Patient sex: M
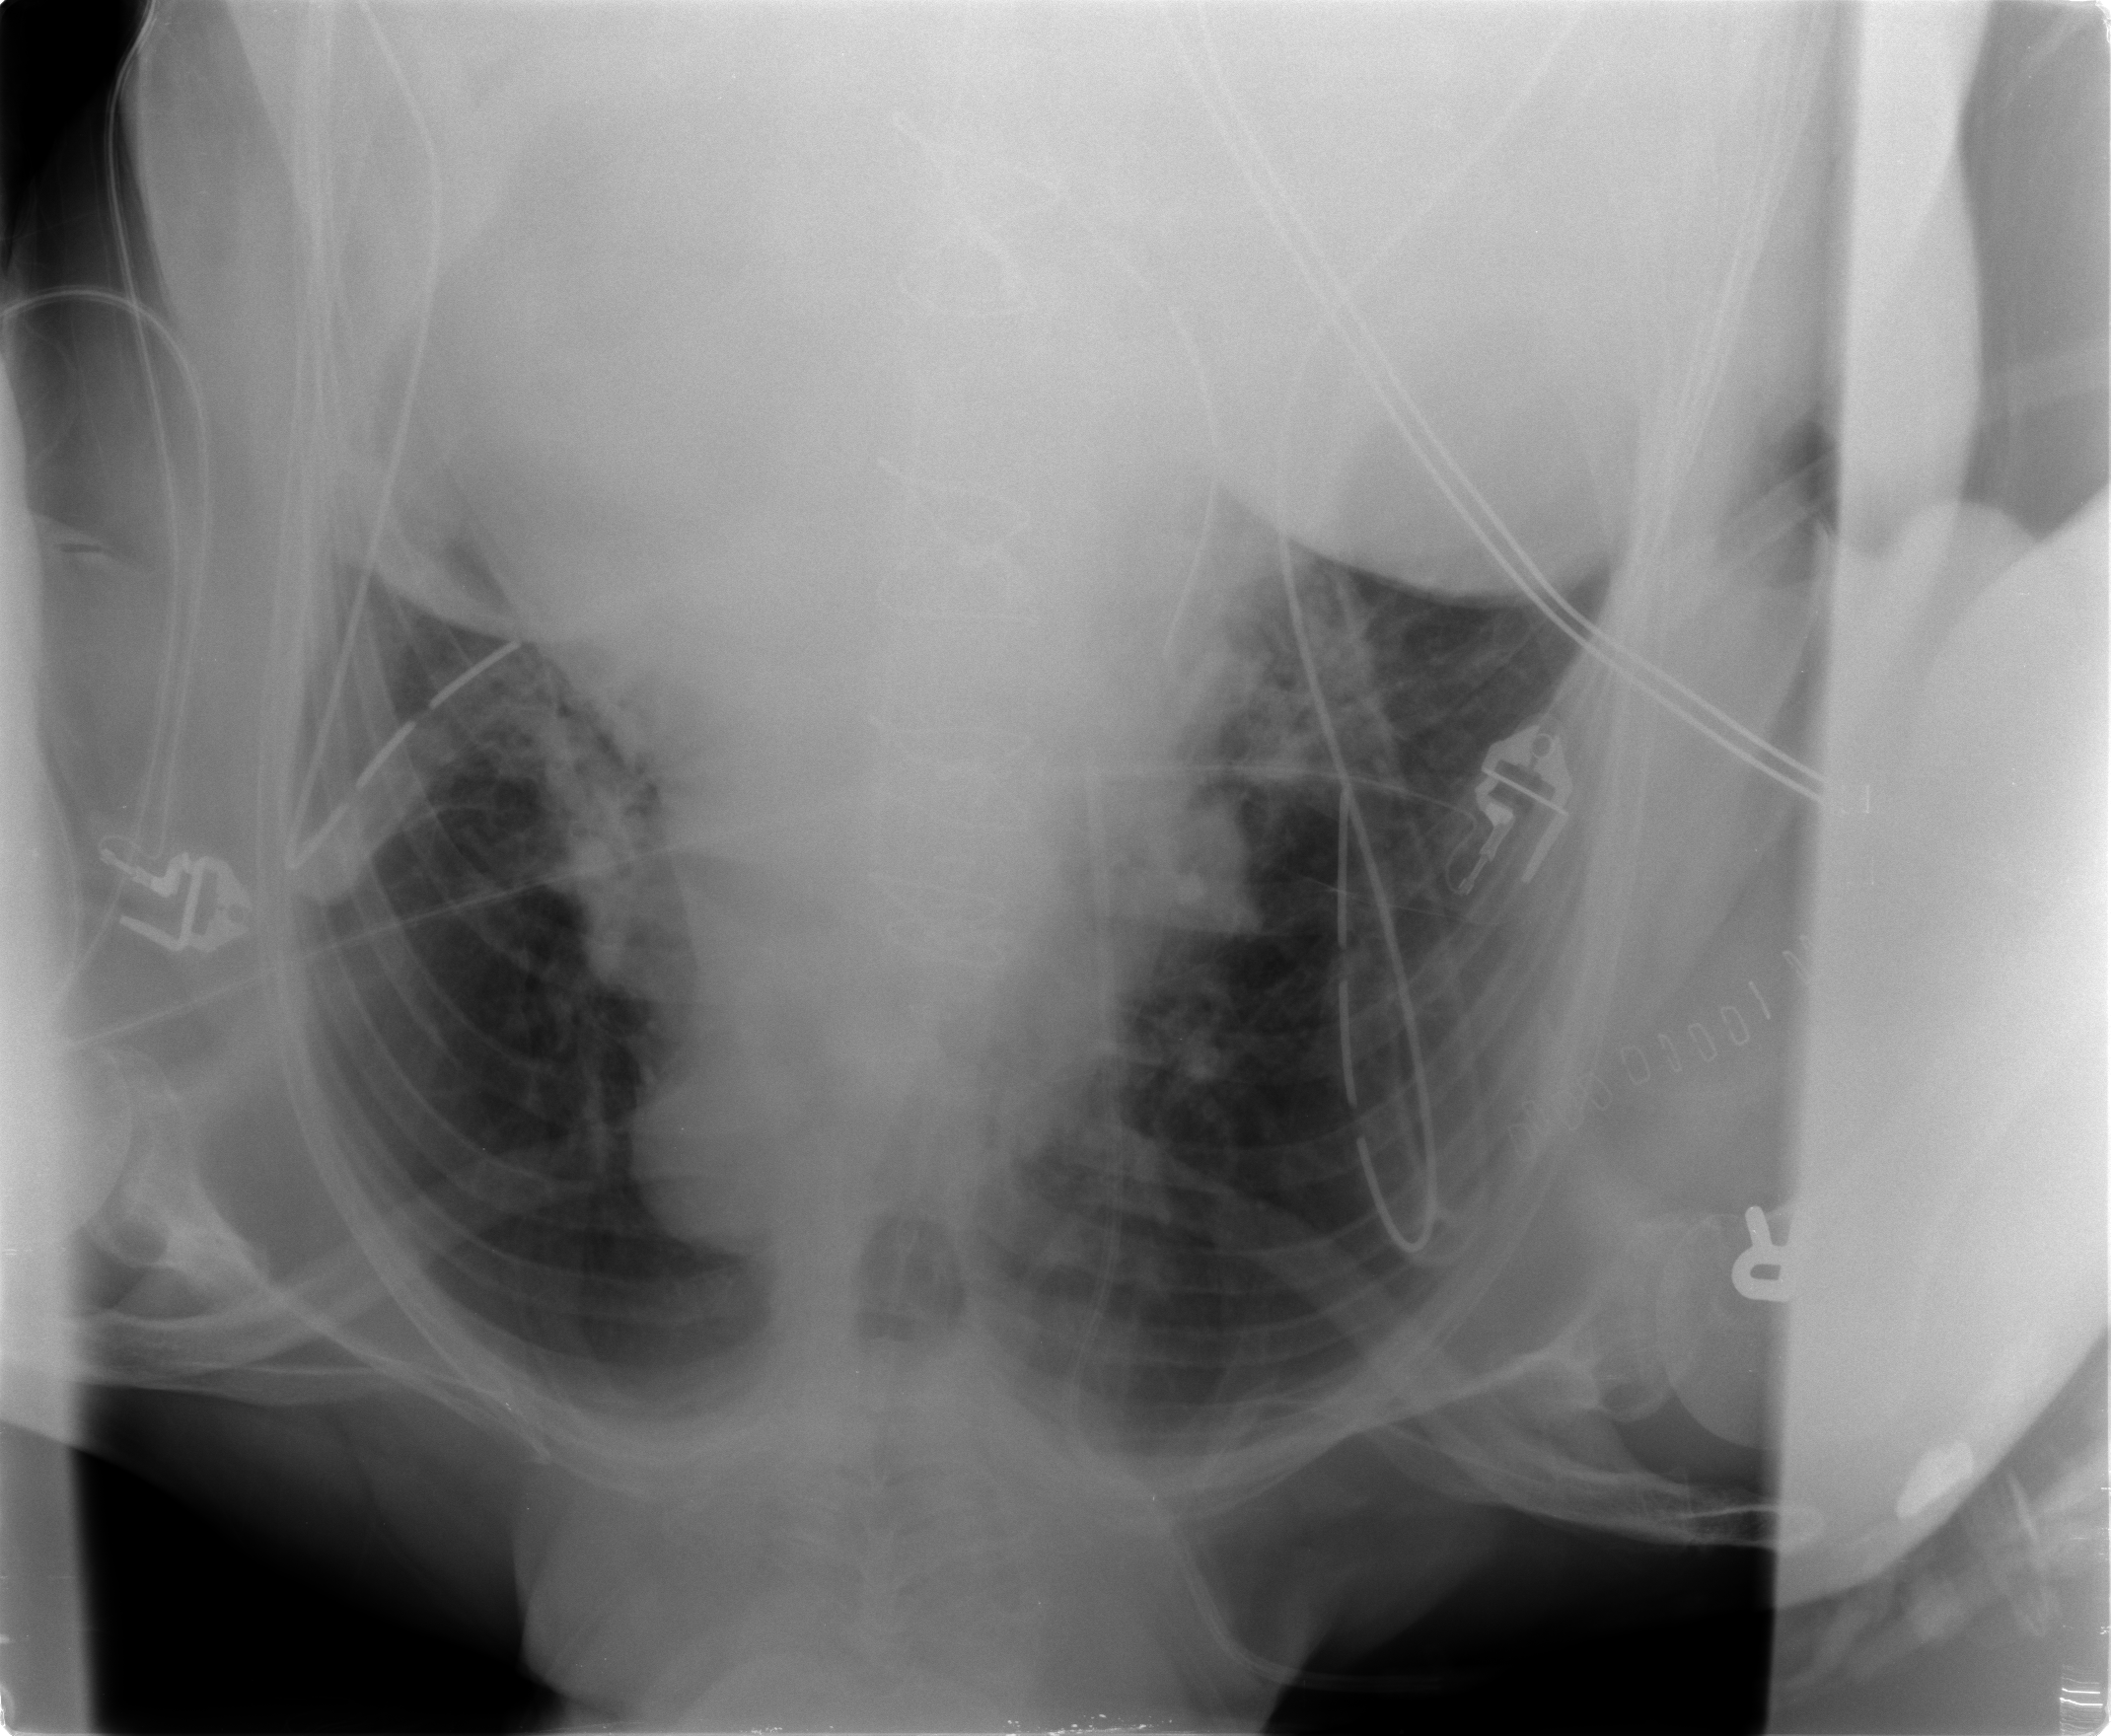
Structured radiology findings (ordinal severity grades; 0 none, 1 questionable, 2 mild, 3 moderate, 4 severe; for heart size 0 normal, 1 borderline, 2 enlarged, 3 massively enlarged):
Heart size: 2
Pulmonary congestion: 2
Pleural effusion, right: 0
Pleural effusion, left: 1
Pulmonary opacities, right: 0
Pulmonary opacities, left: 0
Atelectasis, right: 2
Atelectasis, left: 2